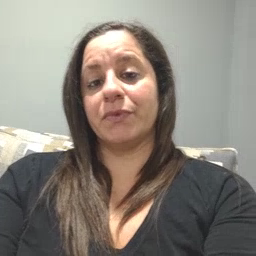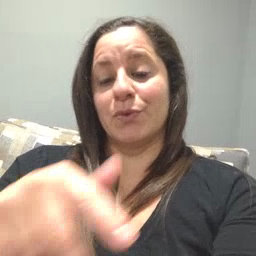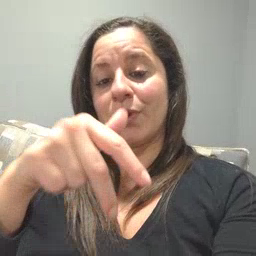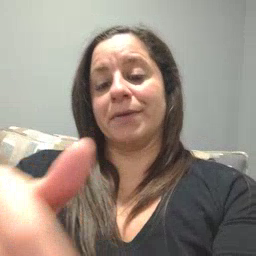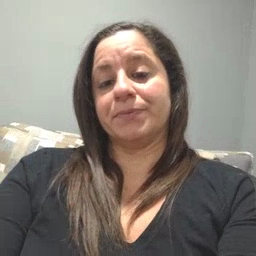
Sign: ride